Question: I need to hide a panel on the Parent Form when a Child Form on an MDI Parent Form closes & show back the panel on the Parent form when the Child Form is closed.
Currently am using SendtoBack() to show the Child Form infront of the Panel which is on the Parent Form , but when i close the Child Form, then the Panel doesn't appears back, even if i use :
'BringtoFront()'
OR
'''
Panel1.Visible=true
public partial class CHILD : Form
{
private void CHILD_Load(object sender, EventArgs e)
{
this.FormClosed += new FormClosedEventHandler(CHILD_FormClosed);
}
void CHILD_FormClosed(object sender, FormClosedEventArgs e)
{
PARENTForm P = new PARENTForm();
P.panel1.BringToFront();
P.panel1.Visible = true;
}
}
public partial class Form1 : Form
{
private void linkLabel1_LinkClicked(object sender, LinkLabelLinkClickedEventArgs e)
{
CHILD P = new CHILD();
P.Showg();
P.MdiParent = this;
P.BringToFront();
panel1.SendToBack();
panel1.Visible = false;
}
}
'''
THIS ISN'T WORKING....PLEASE HELP..!

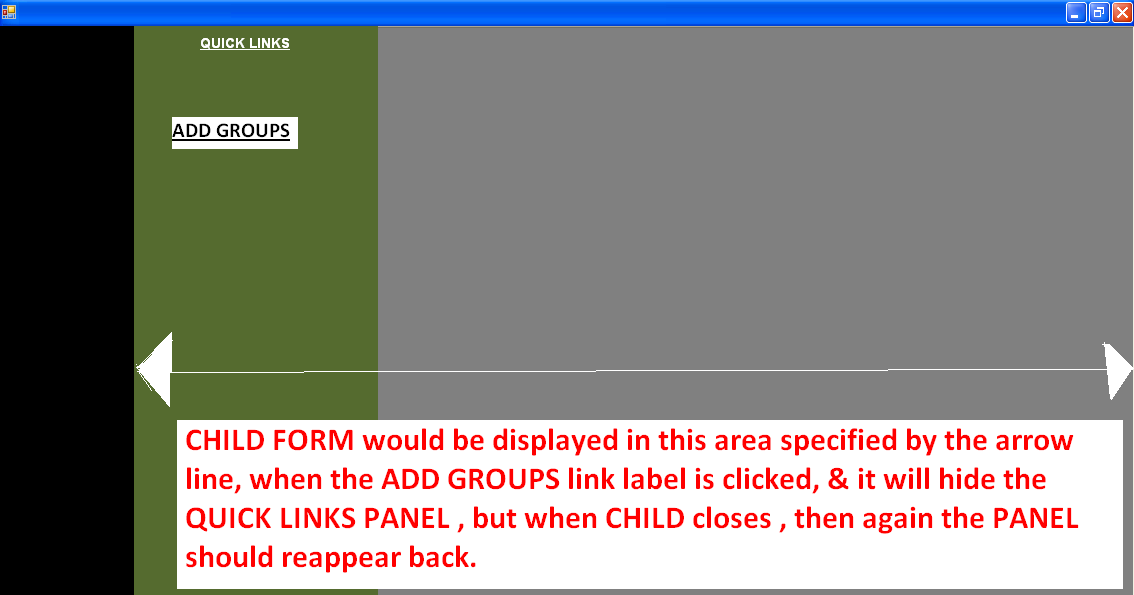
Answer: You creating new parent form in child form. You need to pass parent form object to child form and then use it to show/hide panel and set panel Modifiers property to public.
For example...
Parent form:
'''
public partial class ParentForm : Form
{
public ParentForm()
{
InitializeComponent();
}
private void button1_Click(object sender, EventArgs e)
{
panel1.Visible = false;
ChildForm childForm = new ChildForm();
childForm.MdiParent = this;
childForm.Show();
}
}
'''
Child form:
'''
public partial class ChildForm : Form
{
public ChildForm()
{
InitializeComponent();
}
private void Child_FormClosed(object sender, FormClosedEventArgs e)
{
ParentForm parentForm = (ParentForm)this.MdiParent;
parentForm.panel1.Visible = true;
}
}
'''